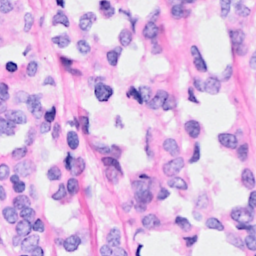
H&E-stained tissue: Breast